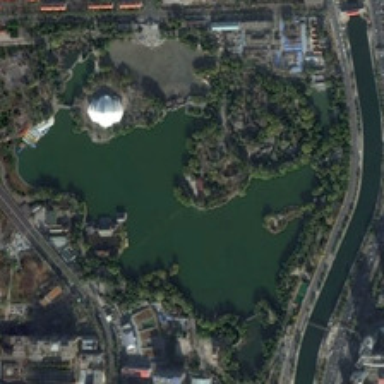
A park with some green trees around a pond is near a river .